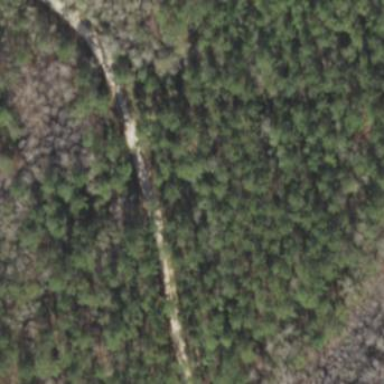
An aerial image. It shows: Forest dominated by needle-leaved trees.